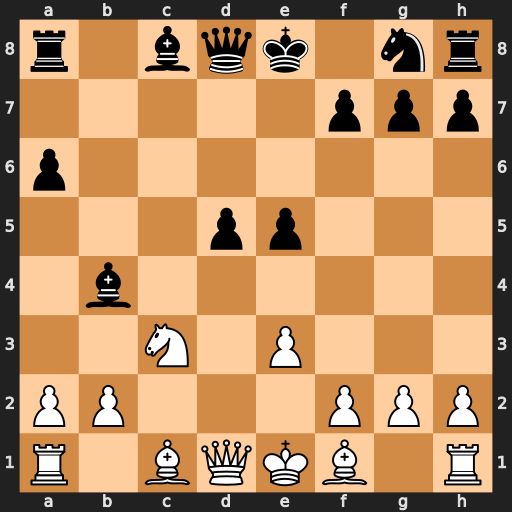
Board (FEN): r1bqk1nr/5ppp/p7/3pp3/1b6/2N1P3/PP3PPP/R1BQKB1R
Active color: w
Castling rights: KQkq
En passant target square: -
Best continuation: Qa4+ Qd7 Qxb4